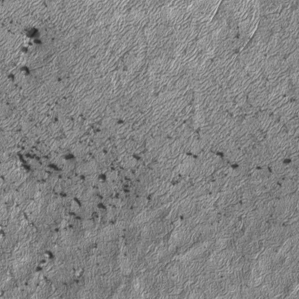
Label: frost